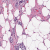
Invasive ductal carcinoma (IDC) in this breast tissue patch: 0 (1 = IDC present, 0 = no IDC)